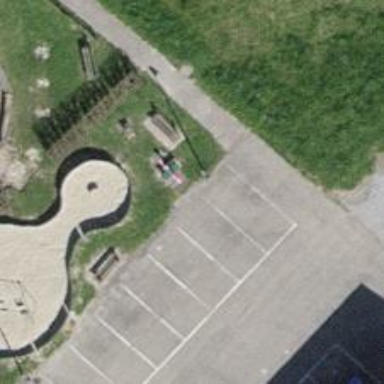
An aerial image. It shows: Playground with springy equipment.